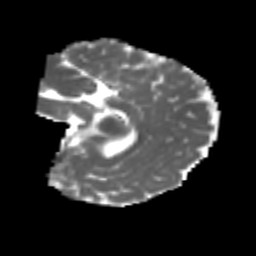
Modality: MD
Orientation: sagittal
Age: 7
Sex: male
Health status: healthy